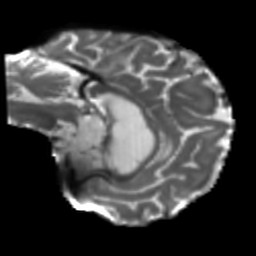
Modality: T2w
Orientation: sagittal
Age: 63
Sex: female
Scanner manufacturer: siemens
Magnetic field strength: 3 T
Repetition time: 5.25 s
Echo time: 0.08 s